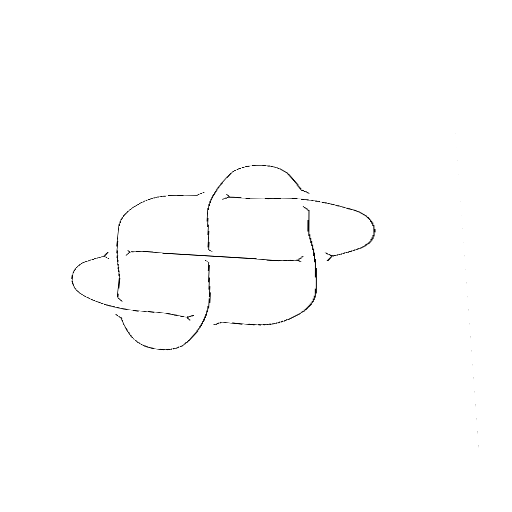
Crossing number: 7